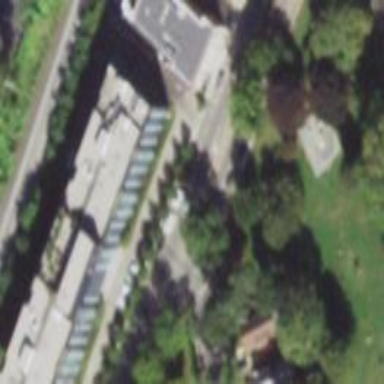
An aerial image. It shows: Commercial building.